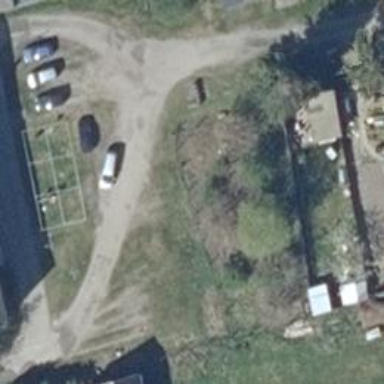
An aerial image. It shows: Driveway leading to service road.